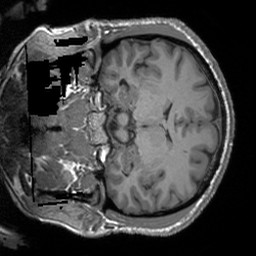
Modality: T1w
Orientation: coronal
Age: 36
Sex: male
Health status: healthy
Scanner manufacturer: siemens
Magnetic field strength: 3 T
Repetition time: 1.9 s
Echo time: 0.00252 s